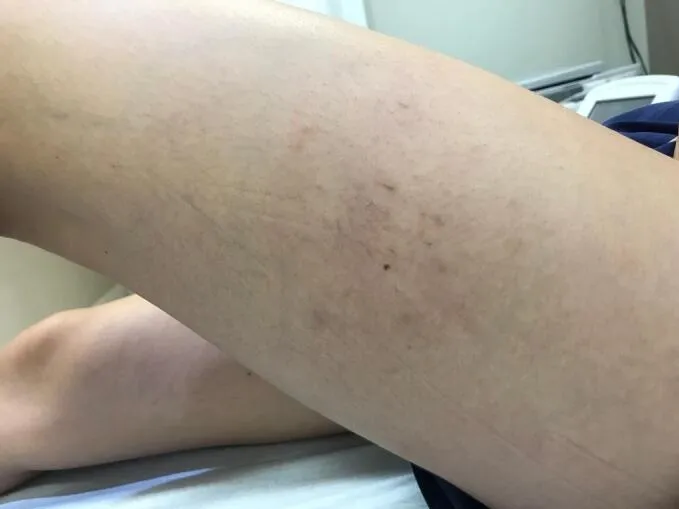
Appearance after 1 week using brimonidine tartrate.
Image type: medical_photograph (skin_photograph)